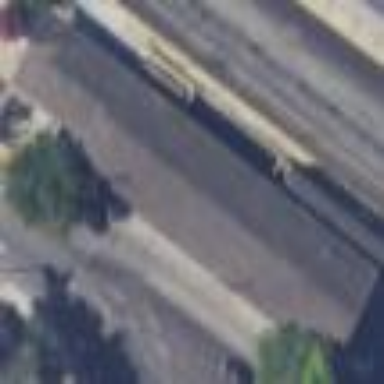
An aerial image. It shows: Train station building that serves as museum.